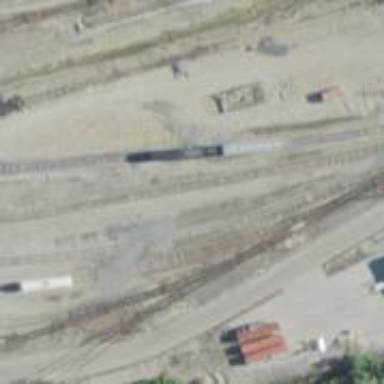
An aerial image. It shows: Railway yard.